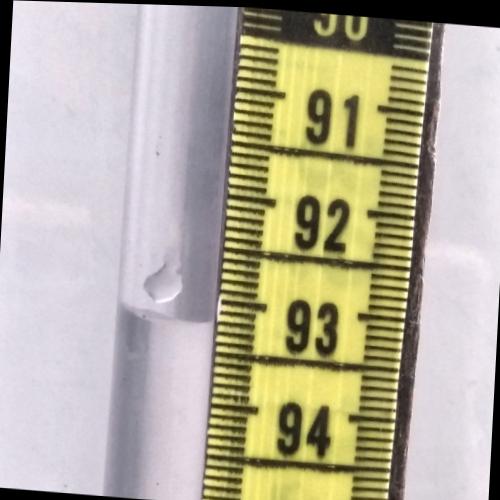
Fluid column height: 93.2 cm